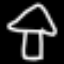
Label: mushroom